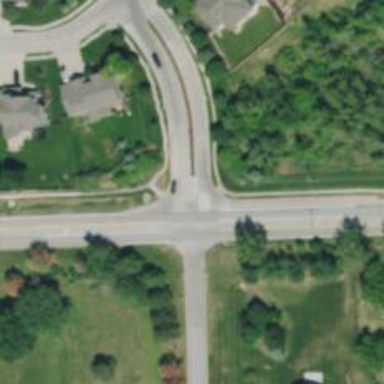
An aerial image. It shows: Uncontrolled road crossing.